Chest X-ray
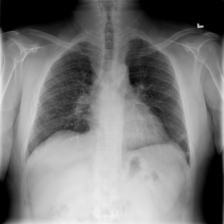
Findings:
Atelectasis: negative
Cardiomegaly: negative
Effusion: negative
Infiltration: negative
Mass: negative
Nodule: negative
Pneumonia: negative
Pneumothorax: negative
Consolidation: negative
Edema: negative
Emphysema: negative
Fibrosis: negative
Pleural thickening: negative
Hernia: negative